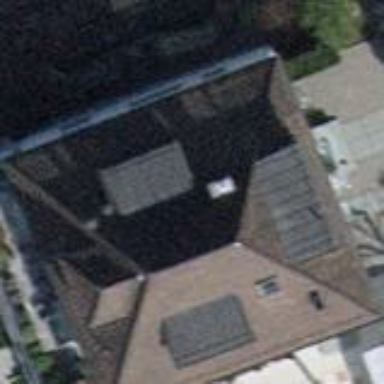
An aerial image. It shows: The roof of the building has hipped shape.